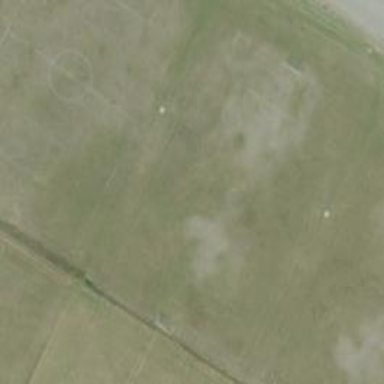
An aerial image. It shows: Soccer pitch for leisureland activities.